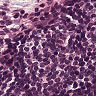
Metastatic tissue present: no